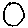
Label: circle